Question:
I wrote code to evaluate the expression above. It executes, but I suspect that the expression is not evaluated correctly.
'''
#include <iostream>
#include <math.h>
using namespace std;
int main(){
setlocale(0, "");
// Zadanie 1
cout << "Zadanie 1" << endl;
cout << "" << endl;
double m, x, k, k1, k2;
int n = 18;
cout << "Opredelite m: ";
cin >> m;
cout << "Opredelite x: "; // veroiatno, v zadanii oshibka. Esli ne polozhu nichego v x - tam budet
//edinitsa, otvety budut primerno odinakovye.
cin >> x;
do // nachalo tsikla do while
{
k2 = pow(x, 3*x+1);
k1 = k2 * (8*x);
k = k1 - 785;
}
while (n < m); // konets tsikla do while
cout << "Rezul'tat vychisleniia, k = " << k << endl;
system("pause");
}
'''
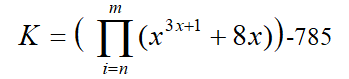
Answer: If you want to use a loop instead of calling 'std::pow', you have to fix its condition and iteration expression. The calculations inside the body are also different from the posted formula. Note the following changes:
'''
double k = 1.0;
for (int i = n; i <= m; ++i)
{ // ^^^^^^^^^^^^^^^
k *= pow(x, 3.0 * x + 1.0) + 8.0 * x;
// ^^ ^^^
}
k -= 785.0; // <- This should be outside
'''
Note that the body of the 'for' loop doesn't depend on 'i', so that there are plenty of ways to refactor this code in more efficient ways.